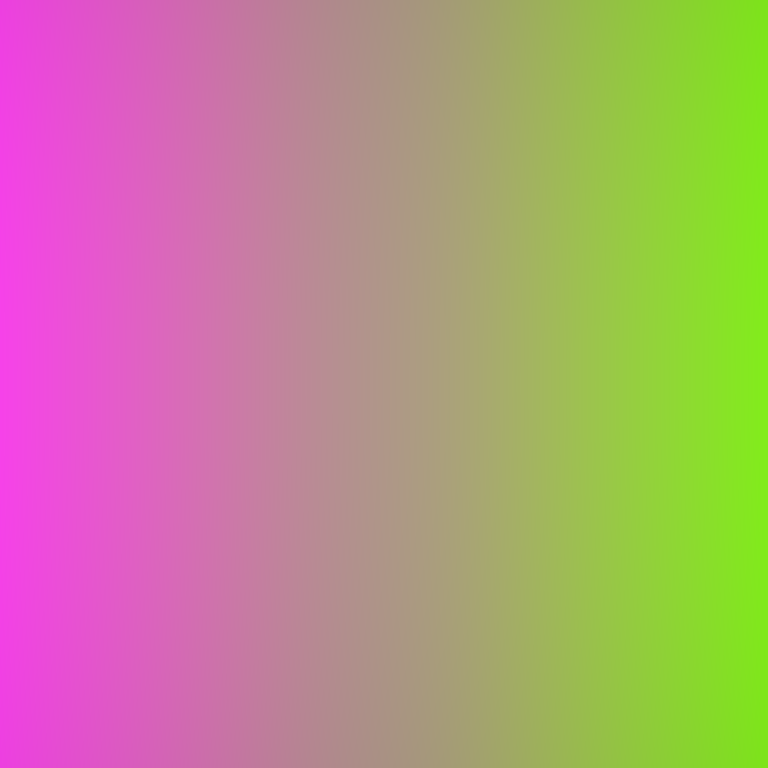
Abstract light effect, smooth gradient from vivid pink to bright green, energetic atmosphere, soft blend, no room, no furniture, no objects.